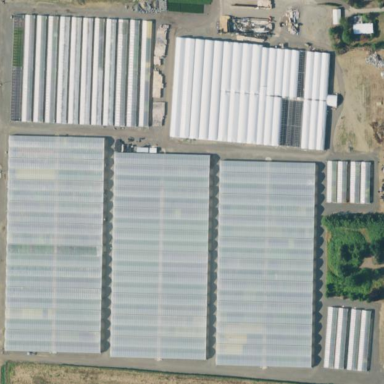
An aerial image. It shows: Greenhouse used for horticulture.